Question: Like when double click on the hyperlink on the interface the source code doesn't open and no method created?
So, how can I implement it?! Should I create the method by myself or what?!

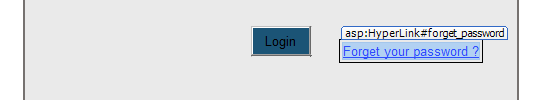
Answer: You can also use linkButton control and handle its click event at code behind.